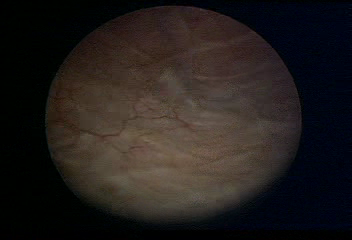
Modality: WLC
Class: Normal mucosa
Bladder cancer association: No